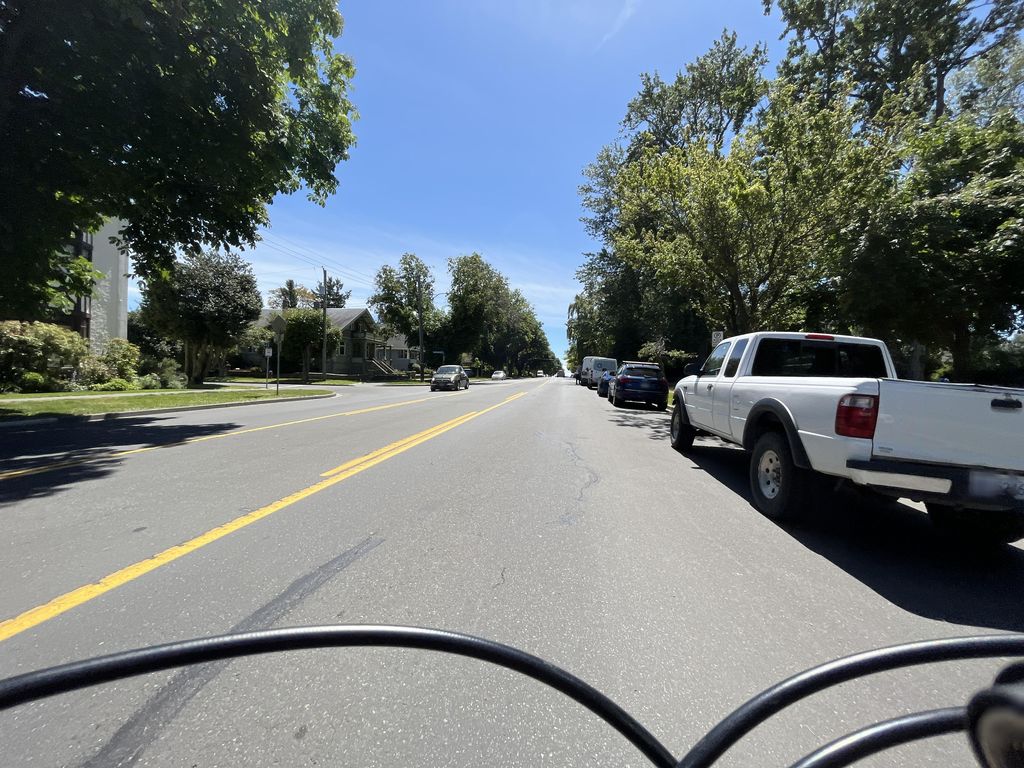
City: victoria